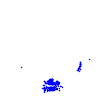
Particle: electron